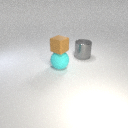
small brown rubber cube above large cyan rubber sphere